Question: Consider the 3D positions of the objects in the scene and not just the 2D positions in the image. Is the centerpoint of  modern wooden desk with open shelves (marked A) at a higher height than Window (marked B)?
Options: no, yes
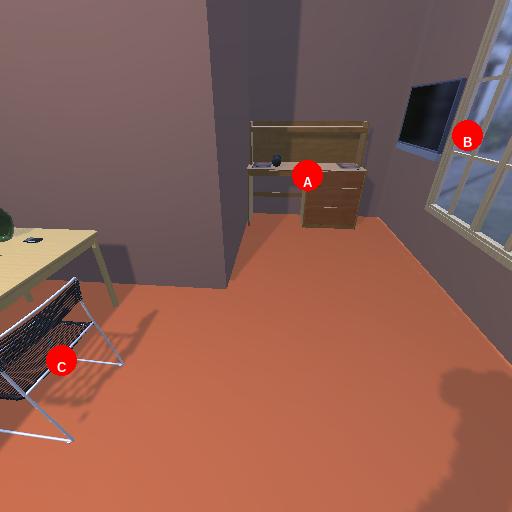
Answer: no